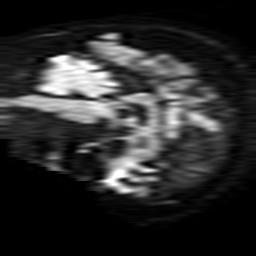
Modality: TRACE
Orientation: sagittal
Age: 78
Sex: female
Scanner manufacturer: philips
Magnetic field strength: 1.5 T
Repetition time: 3.679 s
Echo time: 0.09411 s